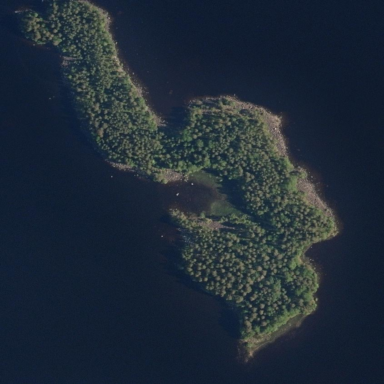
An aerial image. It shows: Islet.